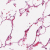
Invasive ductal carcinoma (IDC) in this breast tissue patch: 0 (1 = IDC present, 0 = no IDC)